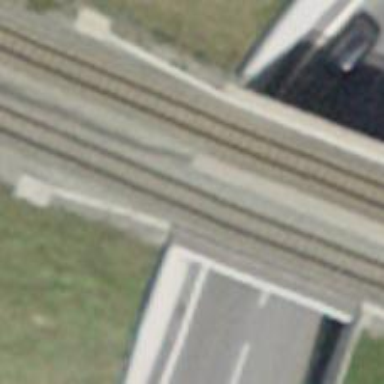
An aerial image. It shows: Narrow-gauge railway bridge with electrified contact line.